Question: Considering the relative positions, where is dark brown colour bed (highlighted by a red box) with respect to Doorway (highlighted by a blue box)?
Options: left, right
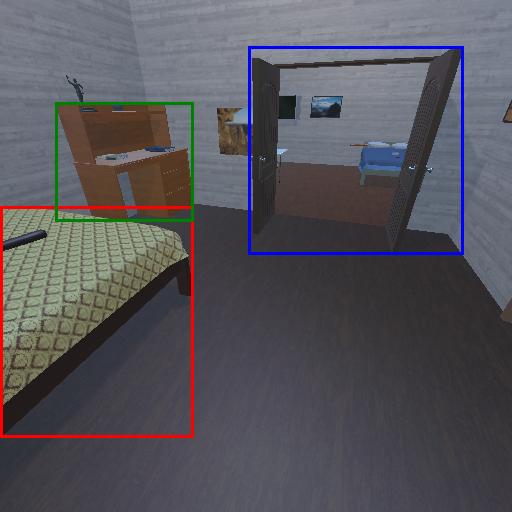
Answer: left